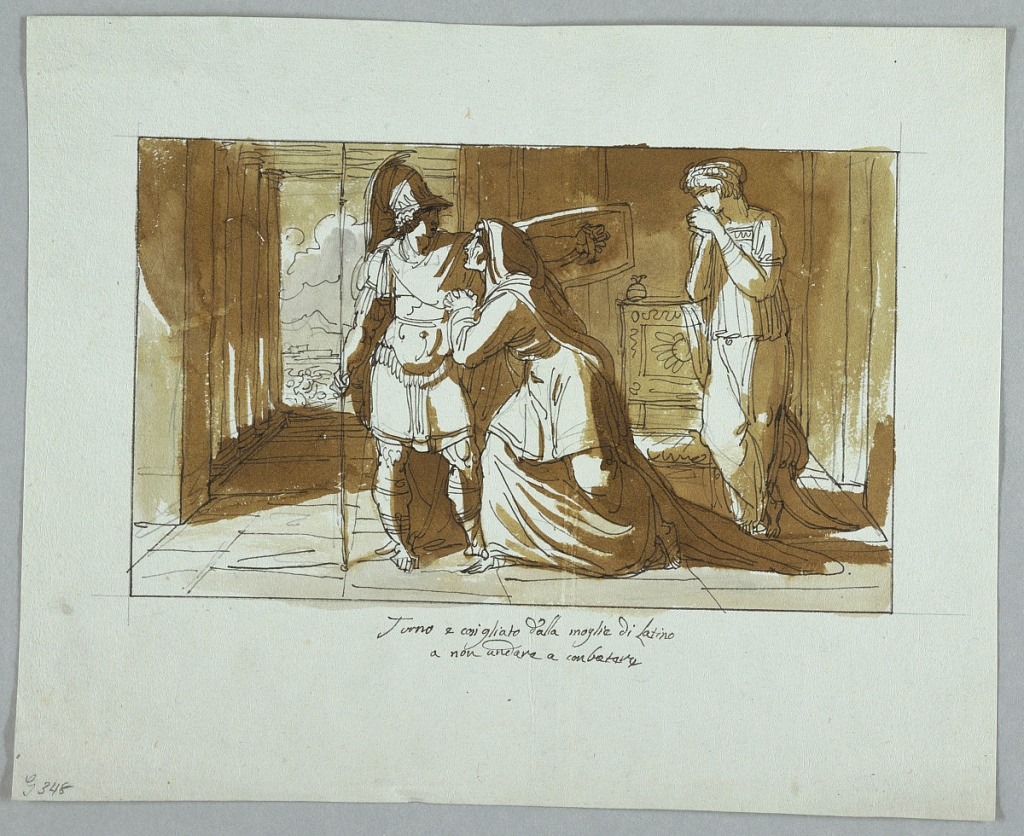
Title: Drawing
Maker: Felice Giani, Italian, 1758–1823
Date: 1800-1805
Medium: Pencil. Pen, black ink. Sepia wash. Light bluish paper
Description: Amata has sprung from her throne, before which Lavinia, mournful, stands, and has Turnus, who is armored, approach. He extends his left arm with the shield toward Lavinia.